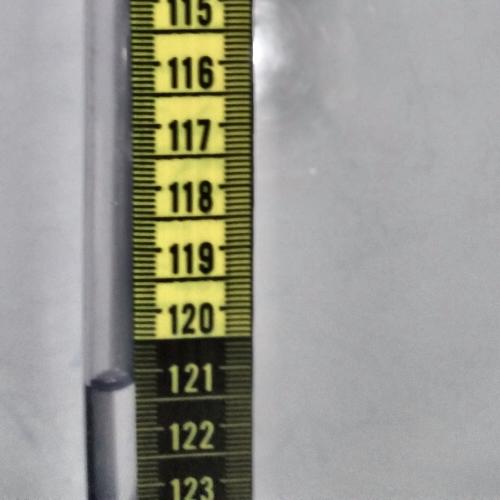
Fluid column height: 121.2 cm